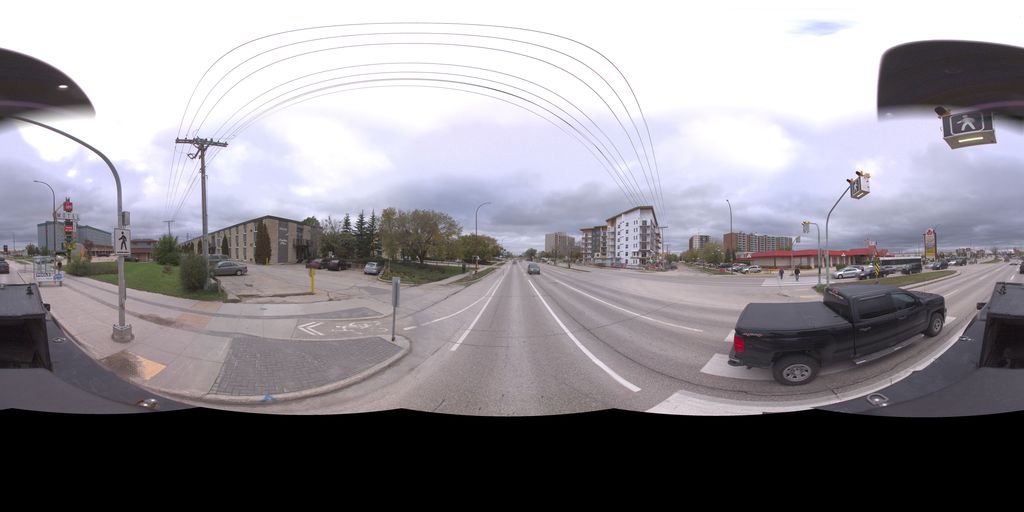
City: winnipeg